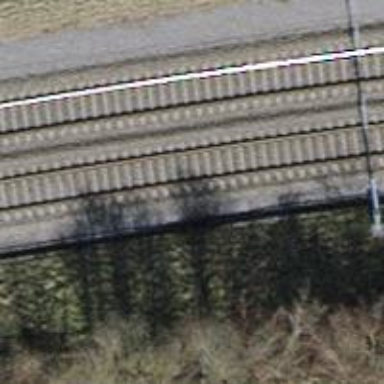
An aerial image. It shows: Single railway track with electrification through contact line.